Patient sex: M
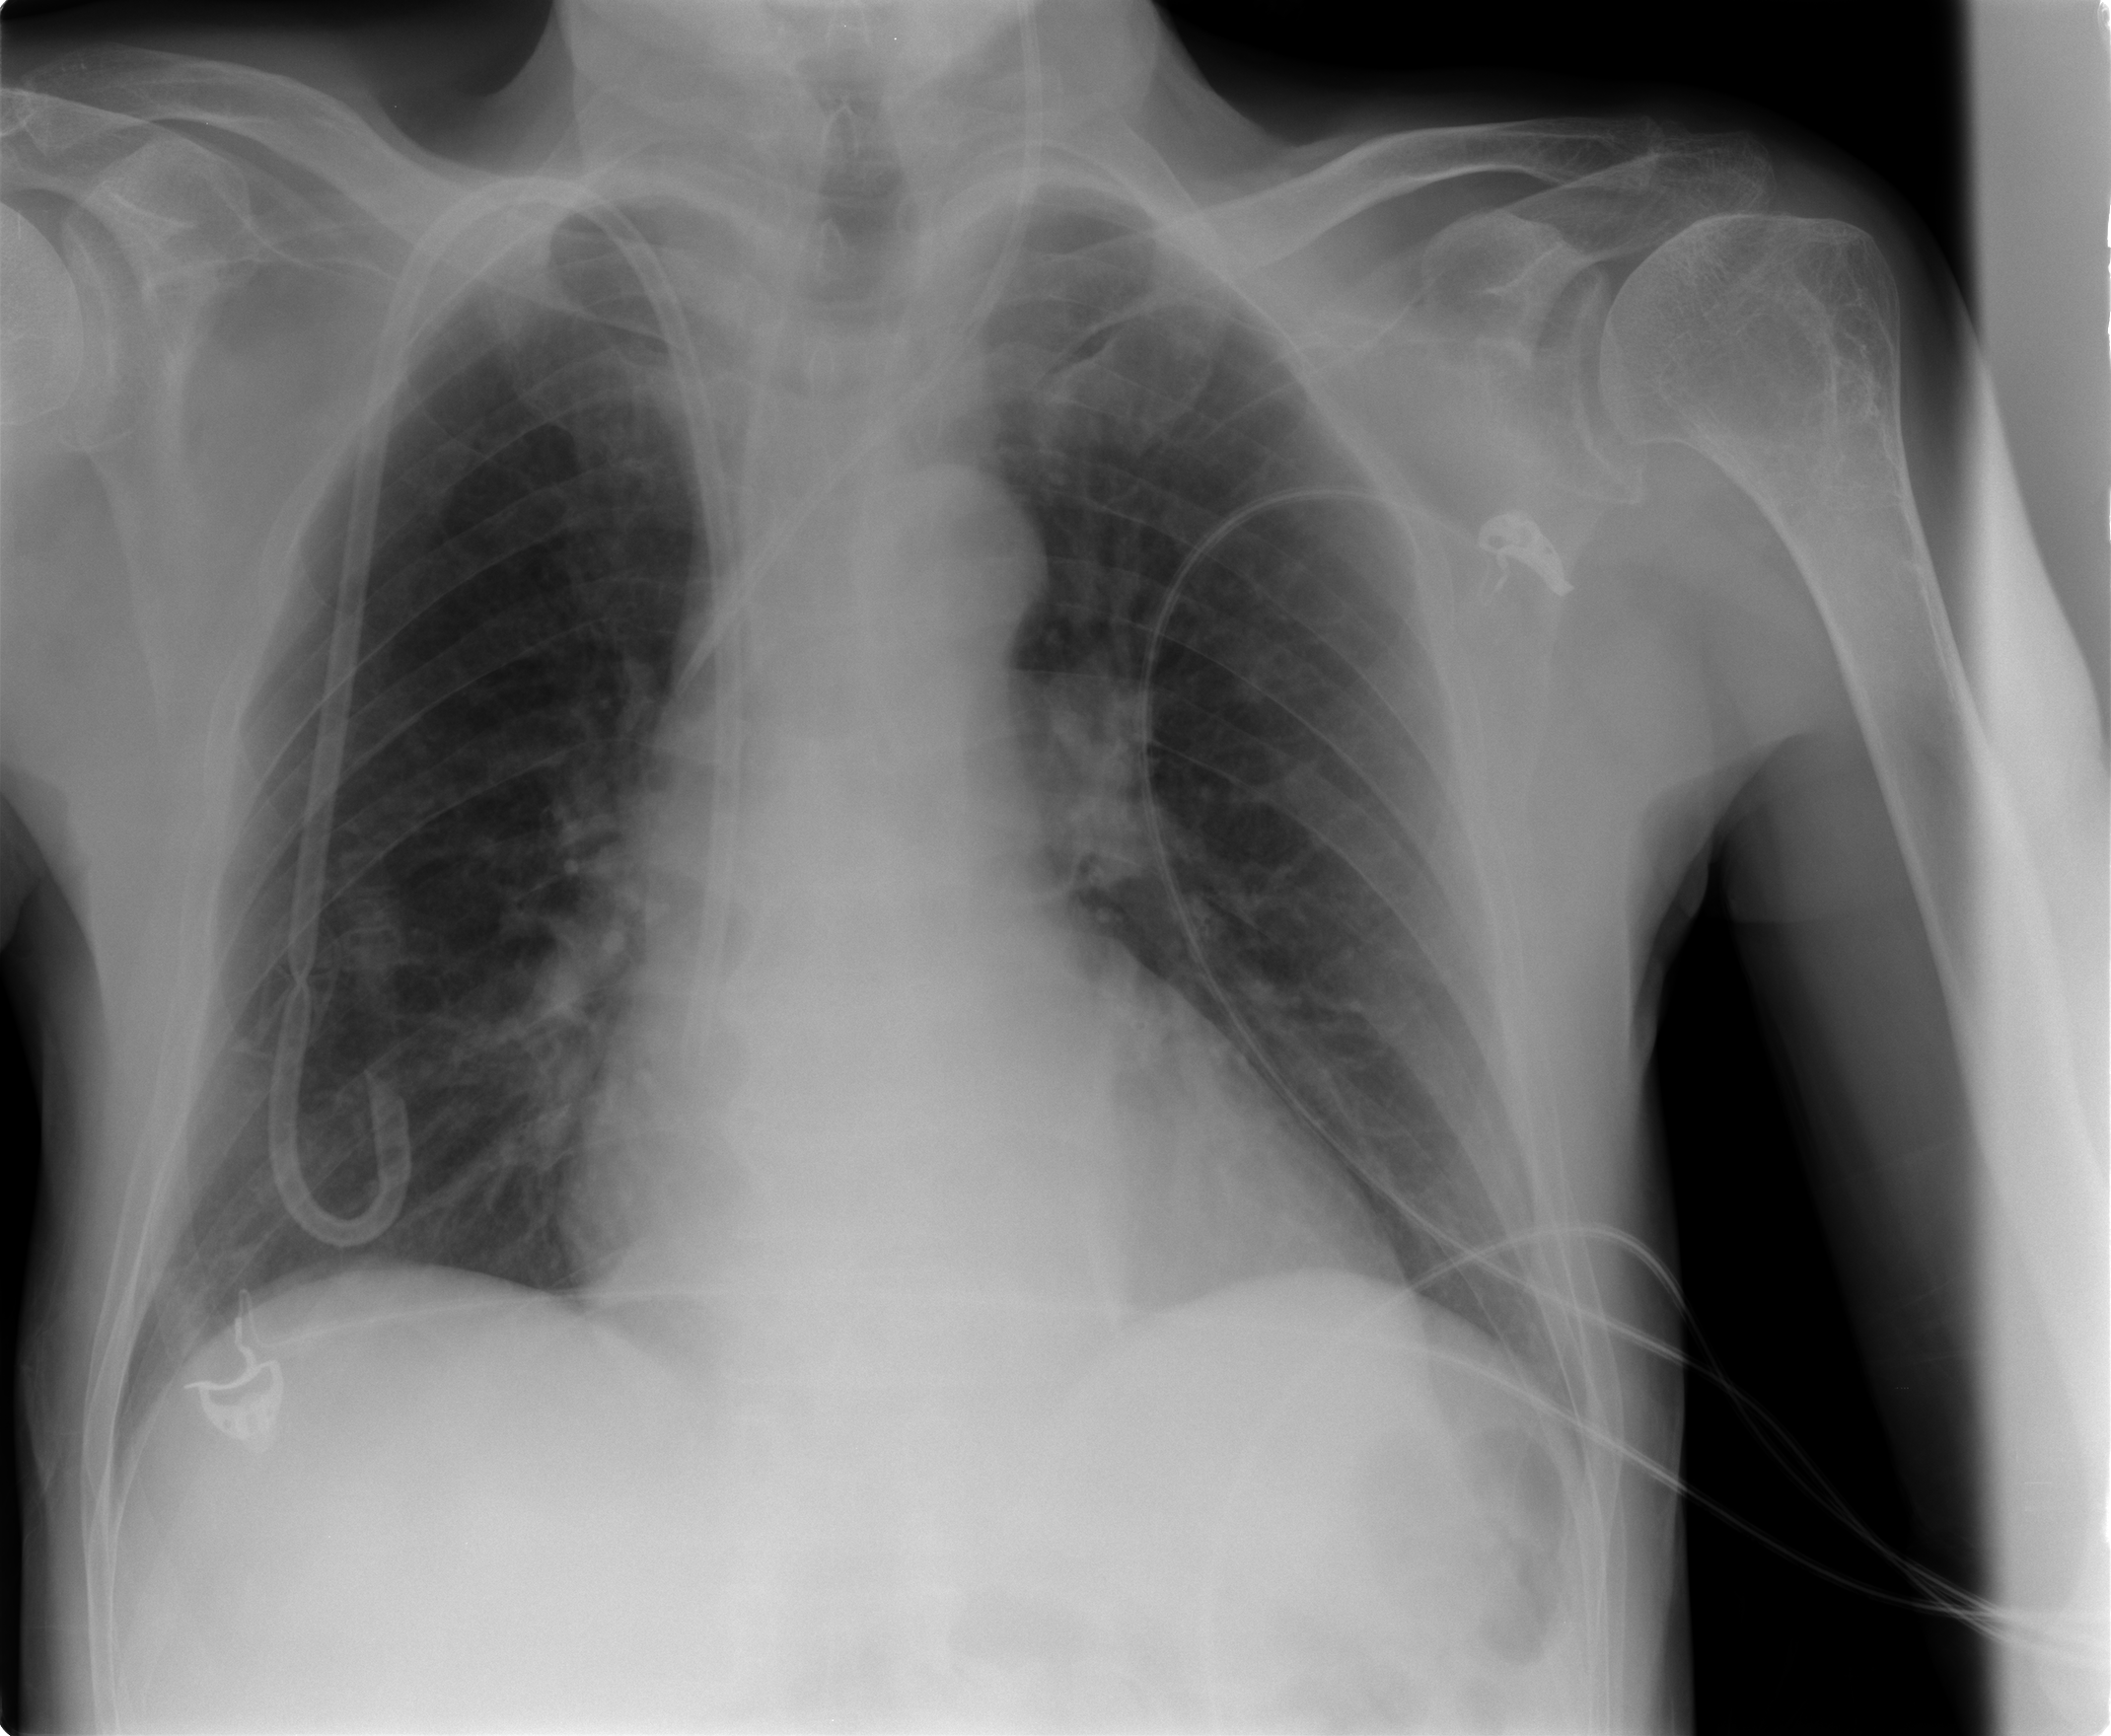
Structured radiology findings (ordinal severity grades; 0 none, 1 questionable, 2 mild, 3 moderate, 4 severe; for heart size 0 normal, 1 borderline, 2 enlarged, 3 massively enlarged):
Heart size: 0
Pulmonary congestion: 1
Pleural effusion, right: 0
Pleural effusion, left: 0
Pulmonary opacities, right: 0
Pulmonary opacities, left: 0
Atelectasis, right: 0
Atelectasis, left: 0